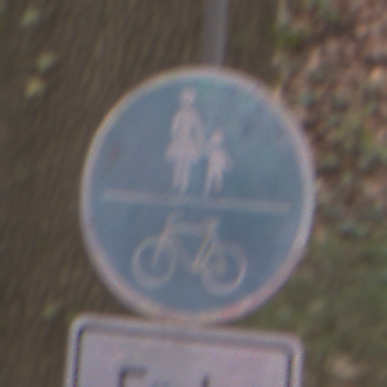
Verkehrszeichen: GemeinsamerGehUndRadweg
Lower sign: HinweisDurchVerbaleAngabe2
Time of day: Midday
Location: Outdoor (Nature)
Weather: Overcast
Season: Autumn
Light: Natural